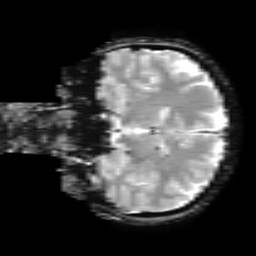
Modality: T2starw
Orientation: coronal
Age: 31
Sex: male
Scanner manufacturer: ge
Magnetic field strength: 3 T
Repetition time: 0.65 s
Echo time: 0.02 s